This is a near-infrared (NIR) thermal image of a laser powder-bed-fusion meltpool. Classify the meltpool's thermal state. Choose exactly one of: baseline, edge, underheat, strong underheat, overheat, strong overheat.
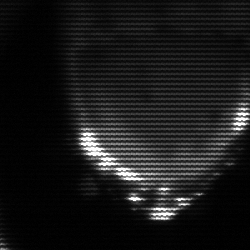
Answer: edge